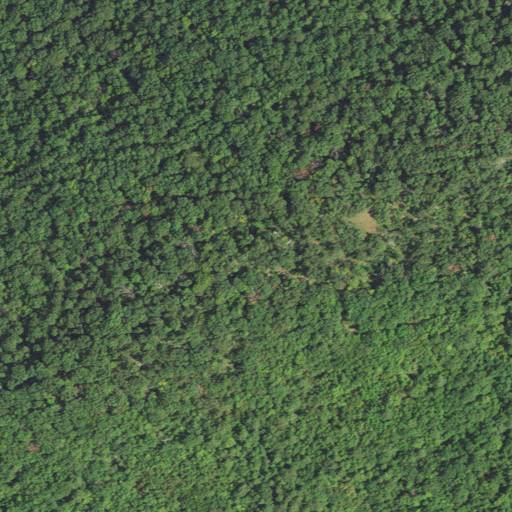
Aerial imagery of mountain in West Virginia named Spring Mountain containing deciduous forest and mixed forest